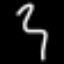
Label: squiggle